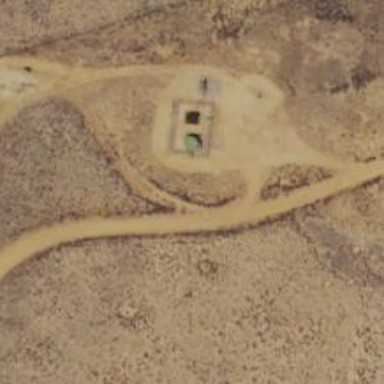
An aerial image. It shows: Storage tank with man-made structure.